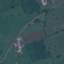
Land use / land cover: Pasture